Question: Several stock apps use this kind of "page dots" to guide the user. When I implemented 2D picker, I found out page dots are not part of it. I tried to use images to simulate the effect, but my 'ImageView' moves with the page when user swipes from page to page.
How can I implement this kind of "page dots" that do not move when user swipes? Furthermore, can I control whether/when these dots would appear and fade?

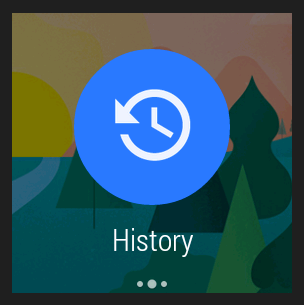
Answer: You can now (as of v1.1) use the DotsPageIndicator class like so:
'''
<FrameLayout xmlns:android="http://schemas.android.com/apk/res/android"
android:layout_width="match_parent"
android:layout_height="match_parent" >
<android.support.wearable.view.GridViewPager
android:id="@+id/pager"
android:layout_width="match_parent"
android:layout_height="match_parent"
android:keepScreenOn="true" />
<android.support.wearable.view.DotsPageIndicator
android:id="@+id/indicator"
android:layout_width="wrap_content"
android:layout_height="wrap_content"
android:layout_gravity="center_horizontal|bottom"/>
</FrameLayout>
'''
Then in your Activity class:
'''
protected void onCreate(Bundle savedInstanceState) {
super.onCreate(savedInstanceState);
setContentView(R.layout.my_gridview);
final GridViewPager pager = (GridViewPager) findViewById(R.id.pager);
DotsPageIndicator dots = (DotsPageIndicator) findViewById(R.id.indicator);
dots.setPager(pager);
}
'''